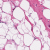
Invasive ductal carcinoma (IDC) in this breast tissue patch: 0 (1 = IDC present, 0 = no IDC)